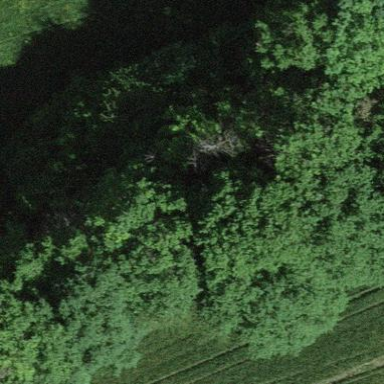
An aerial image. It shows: Forest area.